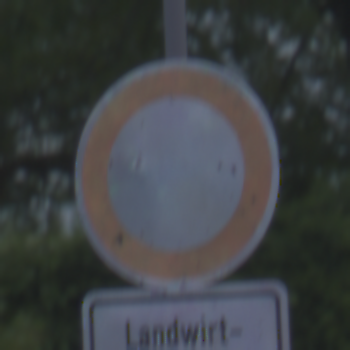
Verkehrszeichen: VerbotFahrzeugeAllerArt
Zusatzzeichen unten: BesondereFahrzeugeUndTransportgueter6
Umgebung: Outdoor, Urban
Tageszeit: SunriseSunset
Wetter: PartlyCloudy
Licht: Natural
Jahreszeit: NotSpecified
Kontrast: LowContrast